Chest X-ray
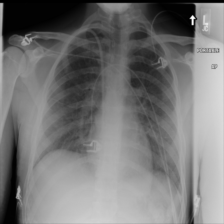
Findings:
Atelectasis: negative
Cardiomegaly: negative
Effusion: negative
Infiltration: negative
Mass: negative
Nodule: negative
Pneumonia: negative
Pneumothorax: negative
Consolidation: negative
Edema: positive
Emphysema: negative
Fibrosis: negative
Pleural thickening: negative
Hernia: negative